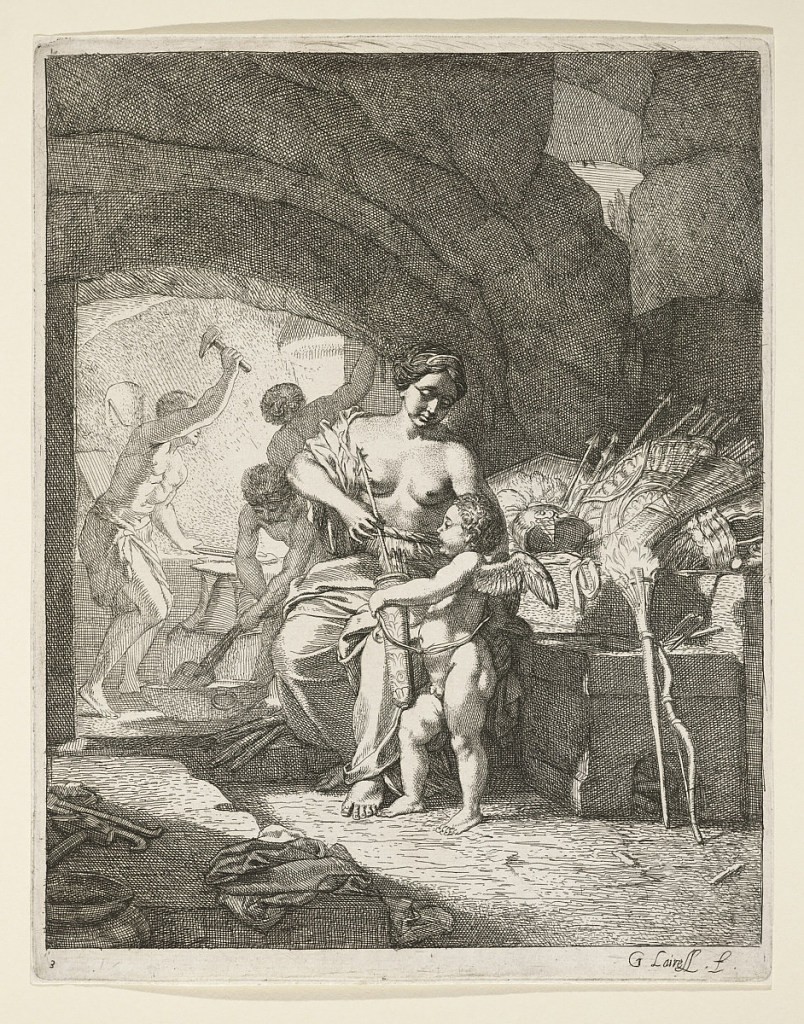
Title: Venus and Cupid at the Forge of Vulcan
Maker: Gérard de Lairesse, Dutch, 1641–1711
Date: ca. 1700
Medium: Engraving on white laid paper
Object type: Print
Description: Venus is shown putting arrows into a quiver held by Cupid. Behind her is a pile of warfare implements. In the background, three figures hammer at the forge.